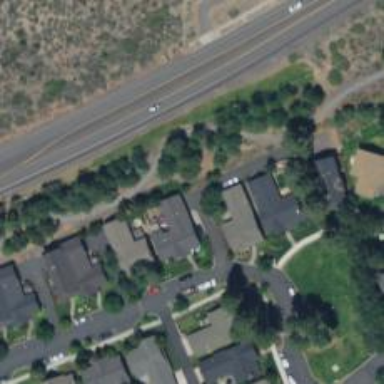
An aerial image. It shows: Alleyway designated as service road.